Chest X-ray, AP view. Patient: 49 years old, sex M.
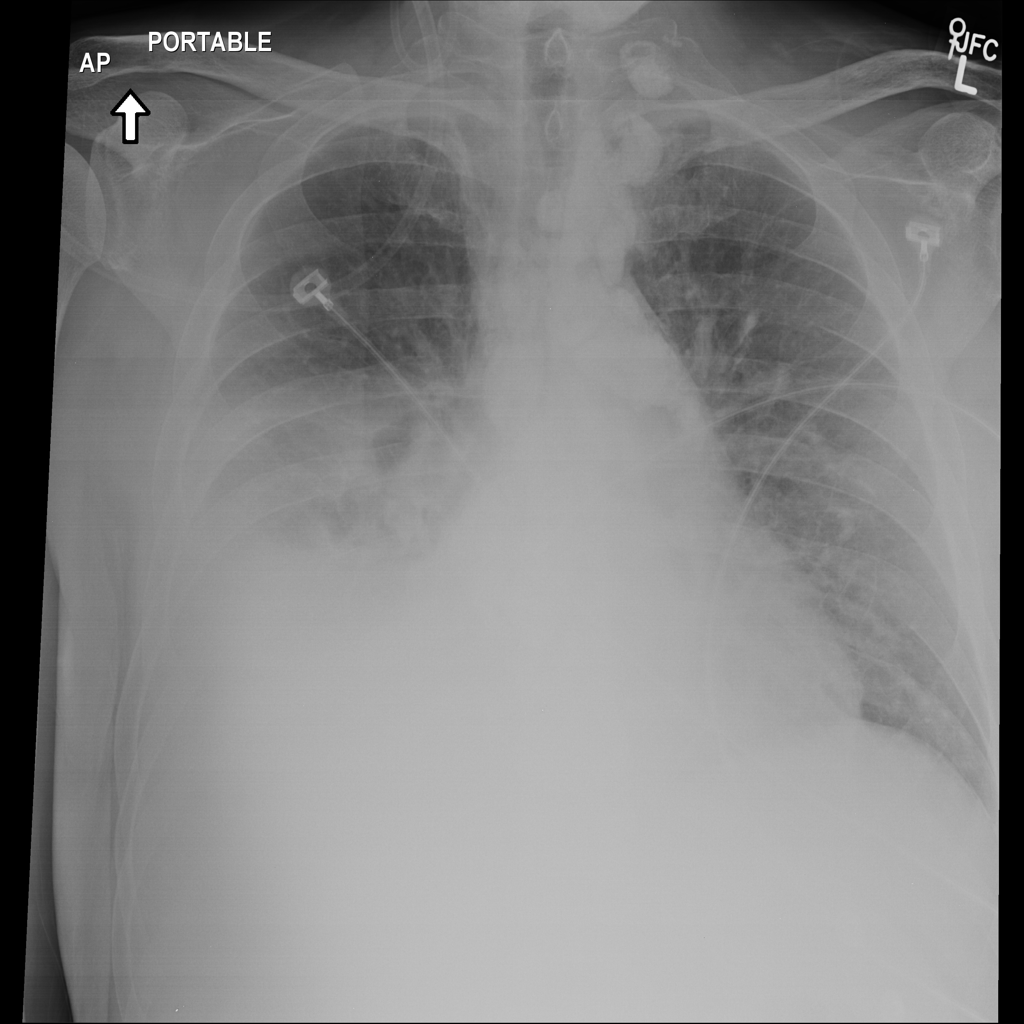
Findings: Effusion, Infiltration